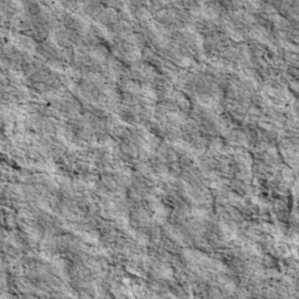
Label: non_frost